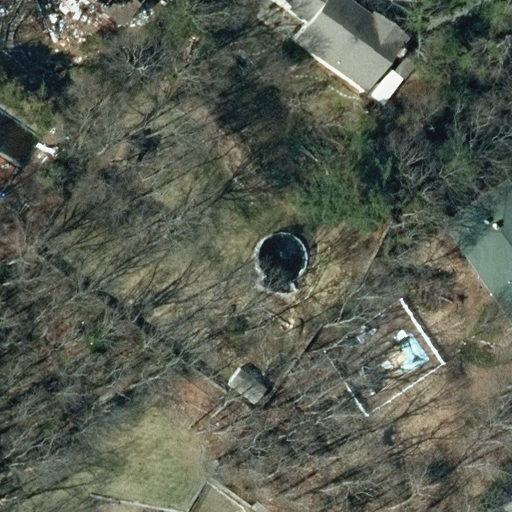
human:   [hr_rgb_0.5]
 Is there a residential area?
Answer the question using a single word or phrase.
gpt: yes

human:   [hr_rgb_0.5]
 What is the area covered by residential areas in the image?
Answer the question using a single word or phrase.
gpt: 10637m2

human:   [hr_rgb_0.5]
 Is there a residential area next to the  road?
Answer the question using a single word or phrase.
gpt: yes

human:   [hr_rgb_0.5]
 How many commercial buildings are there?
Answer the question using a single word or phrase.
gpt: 0

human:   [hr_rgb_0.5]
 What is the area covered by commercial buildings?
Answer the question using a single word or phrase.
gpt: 0m2

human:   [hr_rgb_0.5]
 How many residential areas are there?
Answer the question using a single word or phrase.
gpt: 1

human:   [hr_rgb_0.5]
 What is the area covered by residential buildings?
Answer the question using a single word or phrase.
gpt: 711m2

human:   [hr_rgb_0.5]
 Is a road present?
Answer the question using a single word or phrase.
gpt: yes

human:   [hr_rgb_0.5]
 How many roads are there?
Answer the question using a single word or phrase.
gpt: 1

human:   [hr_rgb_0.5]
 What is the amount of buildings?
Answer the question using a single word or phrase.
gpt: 4

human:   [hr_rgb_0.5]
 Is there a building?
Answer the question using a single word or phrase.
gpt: yes

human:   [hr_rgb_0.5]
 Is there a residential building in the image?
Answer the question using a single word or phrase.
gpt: yes

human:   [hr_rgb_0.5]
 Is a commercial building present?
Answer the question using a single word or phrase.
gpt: no

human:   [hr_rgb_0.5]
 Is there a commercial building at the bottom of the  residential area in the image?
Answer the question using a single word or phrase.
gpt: no

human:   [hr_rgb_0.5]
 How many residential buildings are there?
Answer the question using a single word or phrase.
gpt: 3

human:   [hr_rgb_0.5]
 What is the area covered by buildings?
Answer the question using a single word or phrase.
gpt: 733m2

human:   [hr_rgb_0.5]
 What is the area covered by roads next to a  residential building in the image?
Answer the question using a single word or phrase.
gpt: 0m2

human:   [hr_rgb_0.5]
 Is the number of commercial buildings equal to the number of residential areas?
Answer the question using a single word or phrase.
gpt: no

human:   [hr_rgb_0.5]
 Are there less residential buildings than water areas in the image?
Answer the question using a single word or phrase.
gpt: no

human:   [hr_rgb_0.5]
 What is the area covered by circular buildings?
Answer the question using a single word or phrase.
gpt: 0m2

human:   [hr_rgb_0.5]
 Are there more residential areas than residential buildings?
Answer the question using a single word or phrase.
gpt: no

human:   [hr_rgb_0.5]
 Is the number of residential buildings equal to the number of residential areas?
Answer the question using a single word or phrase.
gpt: no

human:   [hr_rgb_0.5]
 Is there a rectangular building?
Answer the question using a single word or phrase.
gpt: yes

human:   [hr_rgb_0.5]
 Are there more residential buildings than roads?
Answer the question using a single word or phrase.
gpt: yes

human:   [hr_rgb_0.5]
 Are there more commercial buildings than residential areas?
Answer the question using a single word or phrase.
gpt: no

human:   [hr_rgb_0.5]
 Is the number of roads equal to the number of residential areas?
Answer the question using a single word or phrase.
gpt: yes

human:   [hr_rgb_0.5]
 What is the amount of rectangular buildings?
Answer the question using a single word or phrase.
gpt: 3

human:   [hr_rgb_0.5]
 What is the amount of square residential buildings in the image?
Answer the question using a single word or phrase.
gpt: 0

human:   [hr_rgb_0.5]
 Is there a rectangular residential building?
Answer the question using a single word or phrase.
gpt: yes

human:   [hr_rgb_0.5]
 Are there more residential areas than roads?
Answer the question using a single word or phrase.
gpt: no

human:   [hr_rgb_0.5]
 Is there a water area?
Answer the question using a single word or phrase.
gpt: no

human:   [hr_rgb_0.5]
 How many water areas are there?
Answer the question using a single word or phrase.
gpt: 0

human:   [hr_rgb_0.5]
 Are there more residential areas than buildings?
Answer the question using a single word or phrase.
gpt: no

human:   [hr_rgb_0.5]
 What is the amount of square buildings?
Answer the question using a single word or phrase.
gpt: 0

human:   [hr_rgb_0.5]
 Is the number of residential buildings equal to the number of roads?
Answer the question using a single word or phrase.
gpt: no

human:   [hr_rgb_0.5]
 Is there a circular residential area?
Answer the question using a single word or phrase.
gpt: no

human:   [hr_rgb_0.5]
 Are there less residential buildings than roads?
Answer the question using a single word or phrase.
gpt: no

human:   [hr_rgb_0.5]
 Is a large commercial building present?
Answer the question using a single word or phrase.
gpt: no

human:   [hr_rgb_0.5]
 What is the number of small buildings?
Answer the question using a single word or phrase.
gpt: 2

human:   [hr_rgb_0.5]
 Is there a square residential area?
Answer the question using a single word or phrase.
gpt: no

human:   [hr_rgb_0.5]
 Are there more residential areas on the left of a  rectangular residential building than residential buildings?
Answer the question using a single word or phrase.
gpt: no

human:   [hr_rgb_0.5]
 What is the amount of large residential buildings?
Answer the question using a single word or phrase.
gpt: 0

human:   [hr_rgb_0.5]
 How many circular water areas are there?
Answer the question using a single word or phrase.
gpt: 0

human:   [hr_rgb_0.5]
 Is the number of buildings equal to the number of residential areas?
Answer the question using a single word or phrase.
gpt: no

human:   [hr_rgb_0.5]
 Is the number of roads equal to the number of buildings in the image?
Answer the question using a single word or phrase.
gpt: no

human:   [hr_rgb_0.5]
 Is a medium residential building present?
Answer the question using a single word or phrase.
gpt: yes

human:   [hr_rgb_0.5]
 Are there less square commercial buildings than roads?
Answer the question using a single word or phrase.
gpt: yes

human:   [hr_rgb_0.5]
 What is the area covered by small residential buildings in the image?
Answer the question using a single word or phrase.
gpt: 92m2

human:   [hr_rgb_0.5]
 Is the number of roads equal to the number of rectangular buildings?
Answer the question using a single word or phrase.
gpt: no

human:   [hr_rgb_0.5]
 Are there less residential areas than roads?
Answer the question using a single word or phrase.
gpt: no

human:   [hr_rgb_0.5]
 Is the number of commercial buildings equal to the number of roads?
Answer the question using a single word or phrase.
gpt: no

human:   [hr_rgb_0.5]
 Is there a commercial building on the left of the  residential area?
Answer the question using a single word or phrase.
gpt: no

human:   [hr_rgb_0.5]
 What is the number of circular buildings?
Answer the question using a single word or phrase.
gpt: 0

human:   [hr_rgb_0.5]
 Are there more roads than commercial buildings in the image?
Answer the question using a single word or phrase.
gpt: yes

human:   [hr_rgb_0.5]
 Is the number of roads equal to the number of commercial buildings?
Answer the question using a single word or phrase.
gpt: no

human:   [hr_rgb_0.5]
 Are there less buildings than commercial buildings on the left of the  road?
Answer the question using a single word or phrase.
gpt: no

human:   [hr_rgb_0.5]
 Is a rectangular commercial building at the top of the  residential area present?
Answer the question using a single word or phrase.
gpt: no

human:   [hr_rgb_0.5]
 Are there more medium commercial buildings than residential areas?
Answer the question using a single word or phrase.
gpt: no

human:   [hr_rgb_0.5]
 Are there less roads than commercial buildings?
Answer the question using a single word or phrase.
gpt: no

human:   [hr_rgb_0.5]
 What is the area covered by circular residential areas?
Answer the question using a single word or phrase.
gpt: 0m2

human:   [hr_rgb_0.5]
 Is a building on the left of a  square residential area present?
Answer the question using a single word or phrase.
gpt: no

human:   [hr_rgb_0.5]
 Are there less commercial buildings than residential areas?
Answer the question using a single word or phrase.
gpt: yes

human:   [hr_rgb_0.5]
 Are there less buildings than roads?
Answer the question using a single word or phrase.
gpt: no

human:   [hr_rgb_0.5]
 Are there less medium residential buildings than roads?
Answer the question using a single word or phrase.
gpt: no